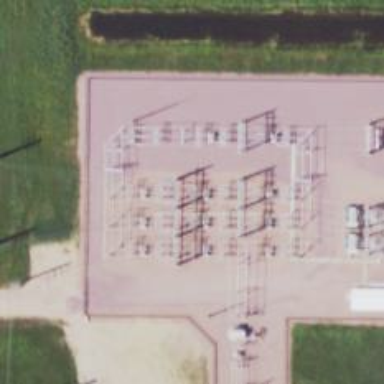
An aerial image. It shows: Switch for power supply.